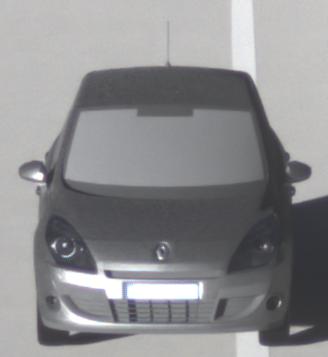
Make: Renault
Model: Scénic 1.6 16V 110
Detailed model: Scénic (III)
Model produced from: 2009/06
Model produced until: 2010/08
Doors: 5
Color: gray
Road condition: dry road
Daytime: sunrise or sunset
Contrast: high contrast